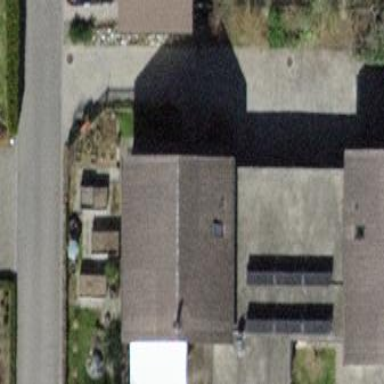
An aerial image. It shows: Gabled roof house.